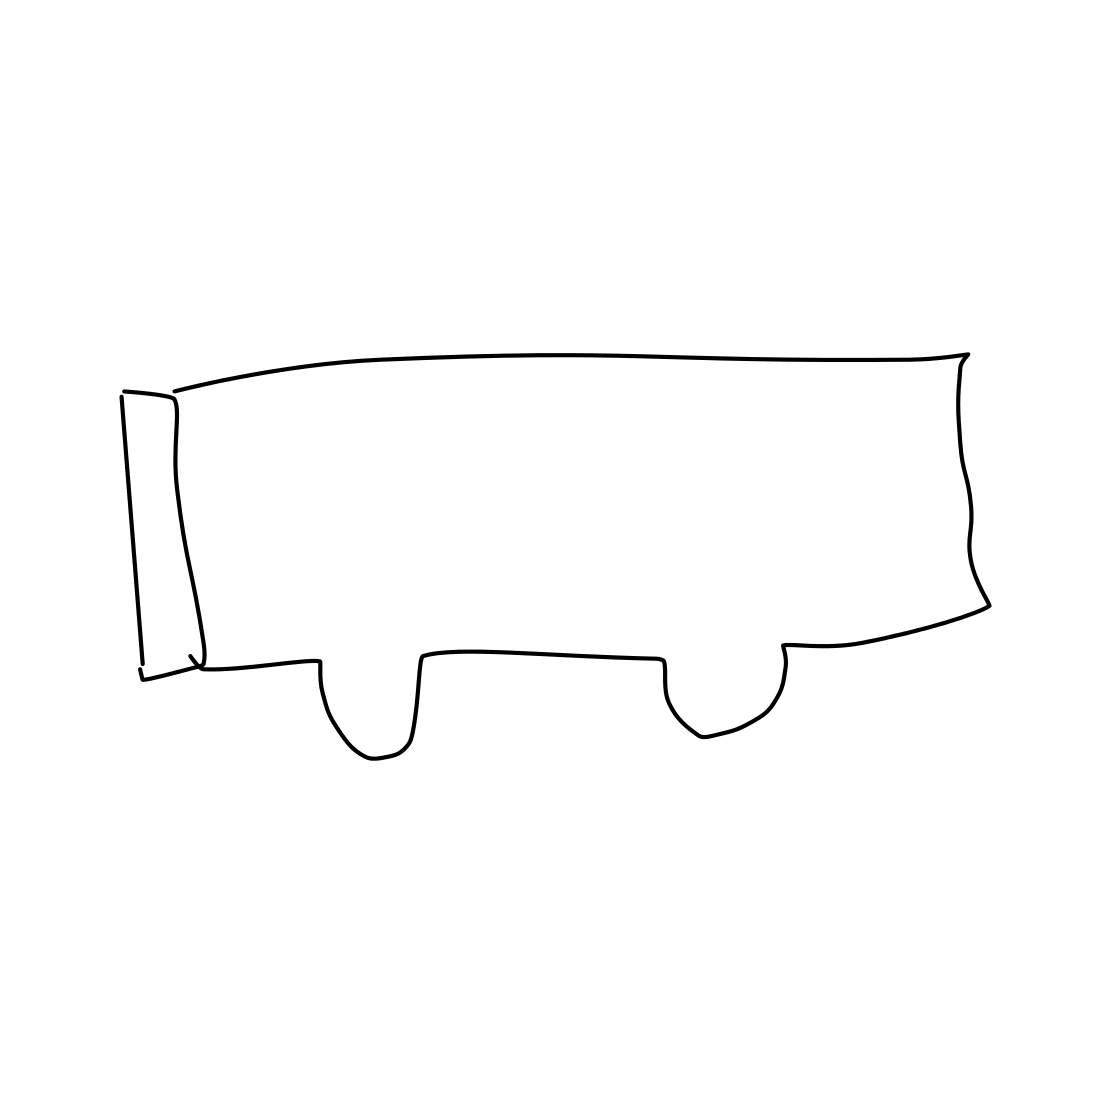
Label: bus